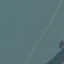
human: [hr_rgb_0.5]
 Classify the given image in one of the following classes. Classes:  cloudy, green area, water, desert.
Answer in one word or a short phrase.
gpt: water